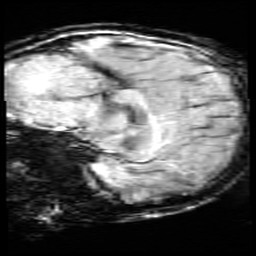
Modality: SWI
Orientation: sagittal
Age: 12
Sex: female
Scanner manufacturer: siemens
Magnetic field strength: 3 T
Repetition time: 0.027 s
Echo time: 0.02 s